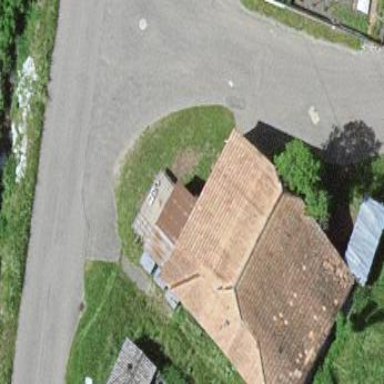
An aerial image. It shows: Rural barn.